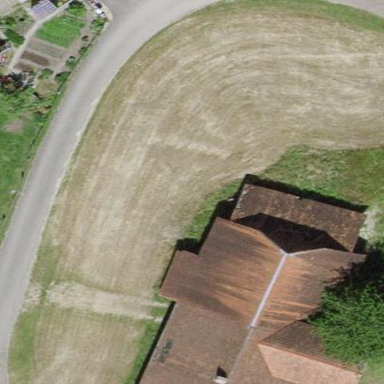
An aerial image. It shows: Farm building.